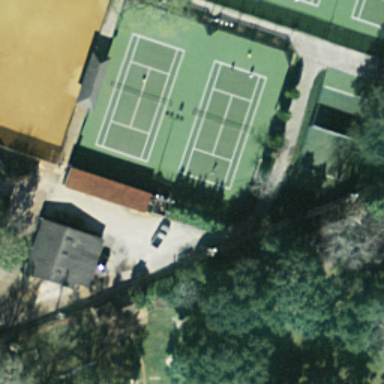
Two tennis courts arranged neatly with many plants surrounded .